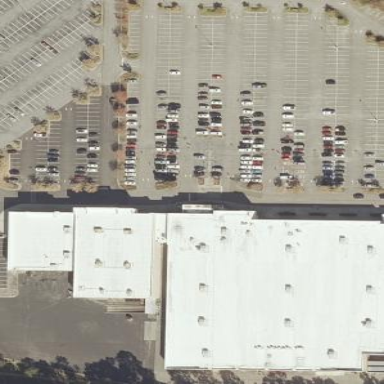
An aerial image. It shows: Department store building.